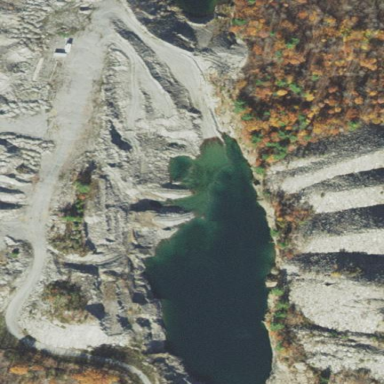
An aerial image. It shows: Quarry area.